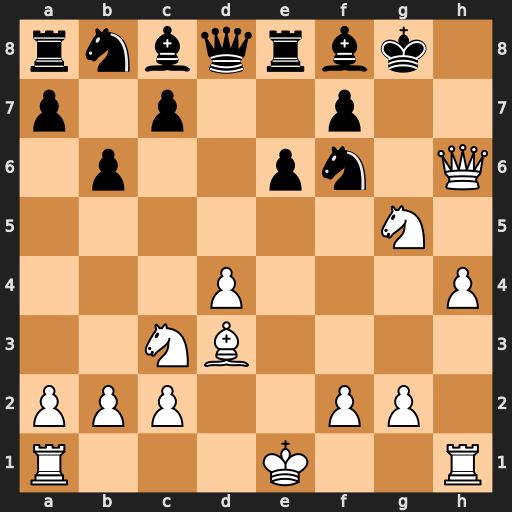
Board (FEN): rnbqrbk1/p1p2p2/1p2pn1Q/6N1/3P3P/2NB4/PPP2PP1/R3K2R
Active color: w
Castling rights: KQ
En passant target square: -
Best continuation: Bh7+ Nxh7 Qxh7#